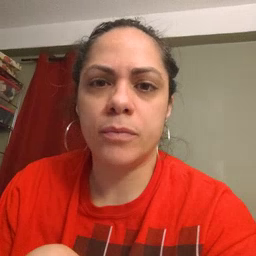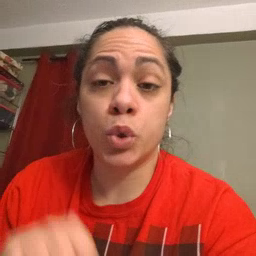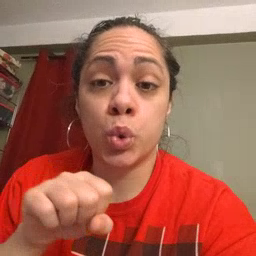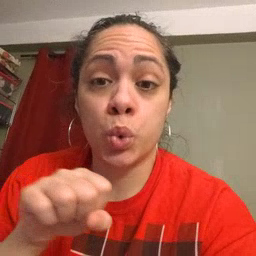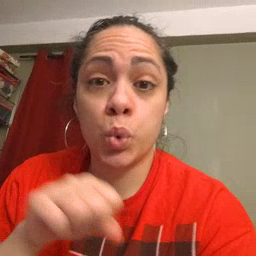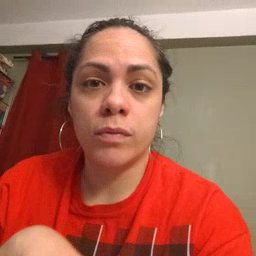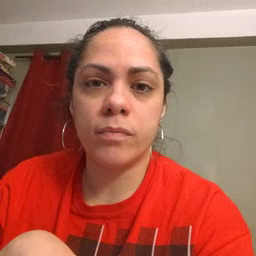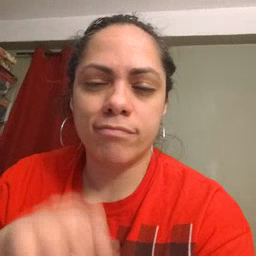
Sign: shoe